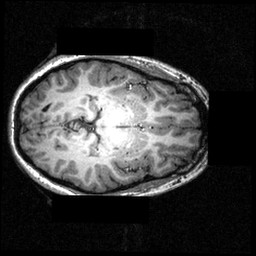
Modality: T1w
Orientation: axial
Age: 24
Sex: female
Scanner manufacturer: siemens
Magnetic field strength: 3.951 T
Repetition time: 1.5 s
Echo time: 0.00335 s